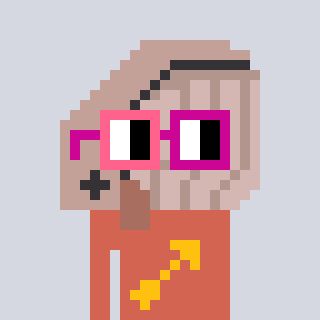
a pixel art character with square pink and red glasses, a whale-shaped head and a peachy-colored body on a cool background